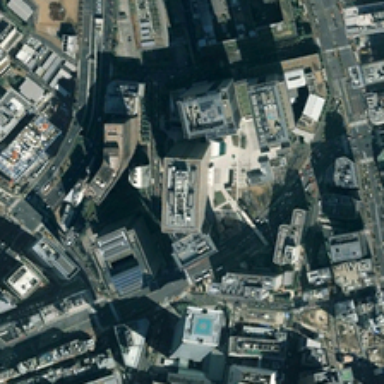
Many buildings are in a commercial area .